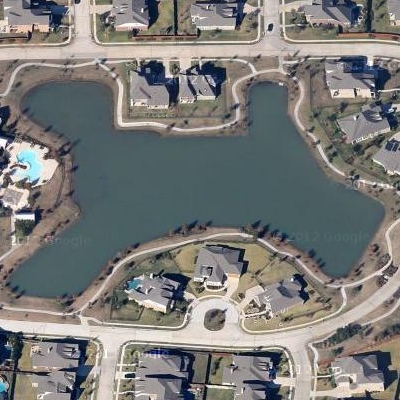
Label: RiverLake